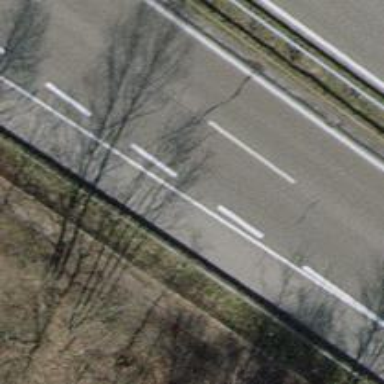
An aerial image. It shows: Asphalt motorway.